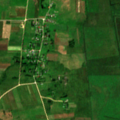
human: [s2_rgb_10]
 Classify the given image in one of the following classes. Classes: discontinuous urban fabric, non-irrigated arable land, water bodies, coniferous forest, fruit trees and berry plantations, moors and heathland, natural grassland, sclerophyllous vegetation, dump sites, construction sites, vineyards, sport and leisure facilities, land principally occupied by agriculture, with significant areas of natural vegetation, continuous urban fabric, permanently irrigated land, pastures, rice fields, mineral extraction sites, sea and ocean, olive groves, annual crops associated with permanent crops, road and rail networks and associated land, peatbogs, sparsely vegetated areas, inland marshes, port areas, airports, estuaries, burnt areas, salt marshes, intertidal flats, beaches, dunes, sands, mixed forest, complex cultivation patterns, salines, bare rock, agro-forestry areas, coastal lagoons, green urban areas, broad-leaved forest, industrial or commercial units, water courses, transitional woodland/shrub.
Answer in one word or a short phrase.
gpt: non-irrigated arable land, pastures, complex cultivation patterns